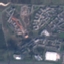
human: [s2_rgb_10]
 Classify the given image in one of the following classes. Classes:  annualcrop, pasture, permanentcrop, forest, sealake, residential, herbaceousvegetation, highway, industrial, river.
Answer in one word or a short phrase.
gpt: Industrial